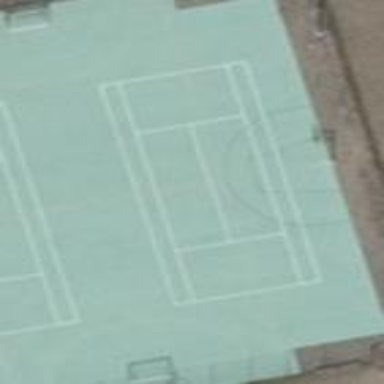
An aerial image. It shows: Tartan tennis court on pitch designated for leisure land.